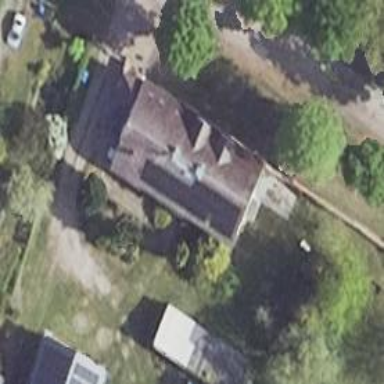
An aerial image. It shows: Building with gabled roof. The roof orientation is along the building's structure.